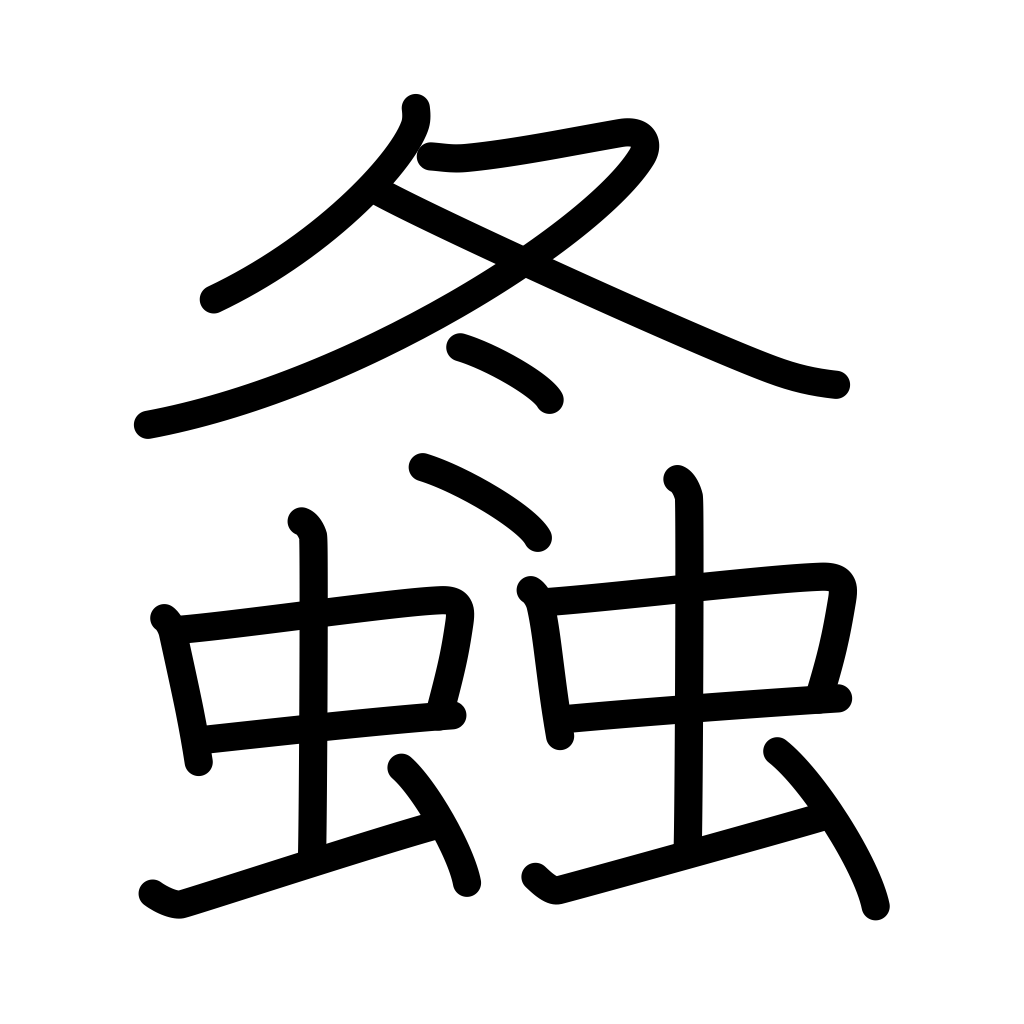
Meaning: grasshopper